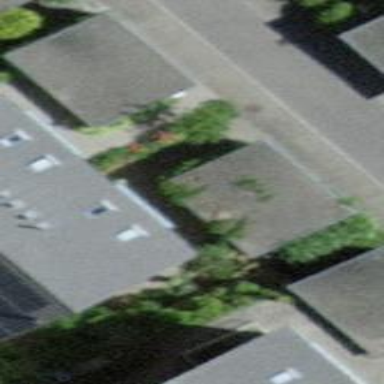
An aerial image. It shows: View of roof of building.